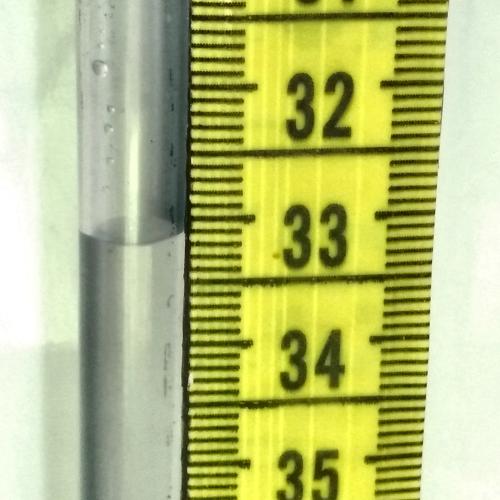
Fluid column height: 33.1 cm